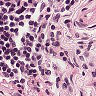
Metastatic tissue present: no